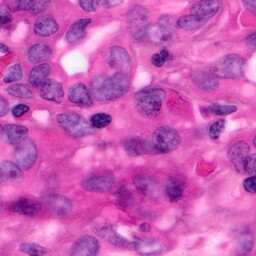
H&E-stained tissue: Pancreatic